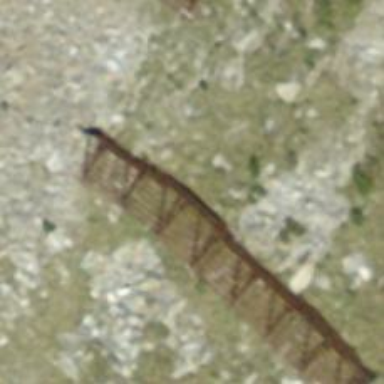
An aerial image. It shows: Snow fence that is man-made.